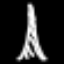
Label: The Eiffel Tower